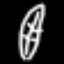
Label: leaf